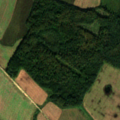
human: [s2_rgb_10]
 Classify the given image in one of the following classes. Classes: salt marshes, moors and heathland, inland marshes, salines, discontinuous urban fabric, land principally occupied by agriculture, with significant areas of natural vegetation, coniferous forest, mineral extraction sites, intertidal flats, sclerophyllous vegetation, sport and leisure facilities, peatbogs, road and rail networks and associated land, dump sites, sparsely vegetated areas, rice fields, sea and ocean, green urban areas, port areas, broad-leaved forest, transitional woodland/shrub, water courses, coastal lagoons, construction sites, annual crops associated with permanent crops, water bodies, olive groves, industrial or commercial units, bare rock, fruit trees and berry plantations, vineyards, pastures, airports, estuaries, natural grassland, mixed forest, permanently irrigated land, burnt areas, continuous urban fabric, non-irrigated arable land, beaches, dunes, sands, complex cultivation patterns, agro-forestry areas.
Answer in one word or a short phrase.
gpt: non-irrigated arable land, broad-leaved forest